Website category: movie
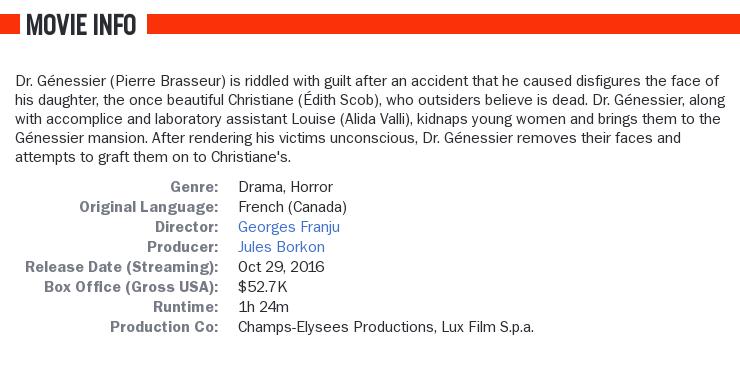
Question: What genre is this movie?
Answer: drama, horror

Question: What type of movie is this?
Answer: drama, horror

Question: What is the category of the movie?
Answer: drama, horror

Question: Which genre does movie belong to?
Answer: drama, horror

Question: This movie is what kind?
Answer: drama, horror

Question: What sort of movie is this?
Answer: drama, horror

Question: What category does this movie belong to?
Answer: drama, horror

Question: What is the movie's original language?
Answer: French (Canada)

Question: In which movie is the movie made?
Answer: French (Canada)

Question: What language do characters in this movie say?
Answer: French (Canada)

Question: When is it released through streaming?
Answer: Oct 29, 2016

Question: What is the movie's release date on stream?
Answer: Oct 29, 2016

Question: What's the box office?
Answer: $52.7K

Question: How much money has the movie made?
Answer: $52.7K

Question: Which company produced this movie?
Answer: Champs-Elysees Productions, Lux Film S.p.a.

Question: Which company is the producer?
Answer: Champs-Elysees Productions, Lux Film S.p.a.

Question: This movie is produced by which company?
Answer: Champs-Elysees Productions, Lux Film S.p.a.

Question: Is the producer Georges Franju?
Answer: no

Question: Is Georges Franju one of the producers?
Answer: no

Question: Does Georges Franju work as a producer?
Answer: no

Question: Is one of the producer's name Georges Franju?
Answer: no

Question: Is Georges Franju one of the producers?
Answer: no

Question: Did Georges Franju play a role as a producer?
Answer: no

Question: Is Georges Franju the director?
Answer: yes

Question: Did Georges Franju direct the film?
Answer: yes

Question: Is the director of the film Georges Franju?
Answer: yes

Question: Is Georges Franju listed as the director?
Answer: yes

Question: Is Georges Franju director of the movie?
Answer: yes

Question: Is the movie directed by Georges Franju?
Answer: yes

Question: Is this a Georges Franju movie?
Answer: yes

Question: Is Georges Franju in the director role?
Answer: yes

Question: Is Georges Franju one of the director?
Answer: yes

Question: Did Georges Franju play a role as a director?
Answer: yes

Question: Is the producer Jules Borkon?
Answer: yes

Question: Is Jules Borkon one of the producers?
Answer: yes

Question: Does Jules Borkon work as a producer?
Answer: yes

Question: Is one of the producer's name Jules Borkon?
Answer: yes

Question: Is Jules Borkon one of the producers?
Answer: yes

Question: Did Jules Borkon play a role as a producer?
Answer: yes

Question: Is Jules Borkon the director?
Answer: no

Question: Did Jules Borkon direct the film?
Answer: no

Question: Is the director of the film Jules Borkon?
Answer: no

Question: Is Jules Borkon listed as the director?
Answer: no

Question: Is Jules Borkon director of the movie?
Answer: no

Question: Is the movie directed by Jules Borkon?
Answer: no

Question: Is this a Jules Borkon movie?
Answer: no

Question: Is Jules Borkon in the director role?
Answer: no

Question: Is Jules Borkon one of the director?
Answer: no

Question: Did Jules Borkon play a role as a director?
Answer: no